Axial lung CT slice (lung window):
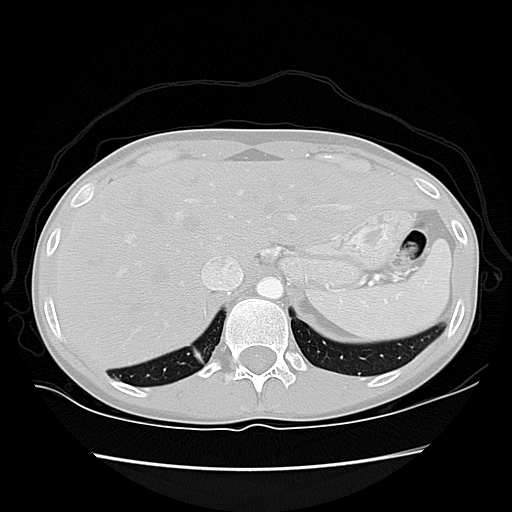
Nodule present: no